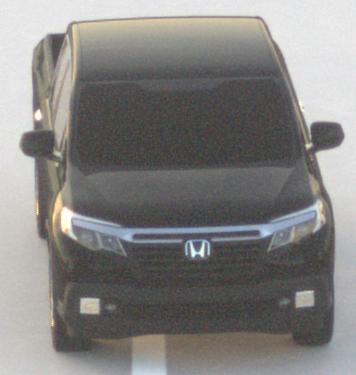
Make: Honda
Model: Ridgeline
Detailed model: Gen. 2
Model produced from: 2016
Model produced until: 2020
Doors: 4
Color: black
Road condition: dry road
Daytime: sunrise or sunset
Contrast: low contrast